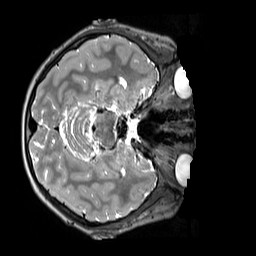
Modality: T2w
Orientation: axial
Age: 10
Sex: male
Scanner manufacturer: siemens
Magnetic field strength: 3 T
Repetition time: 3.2 s
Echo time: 0.408 s